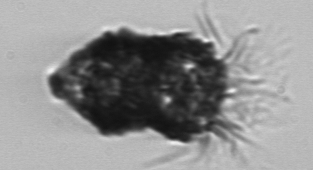
Label: Tintinnopsis